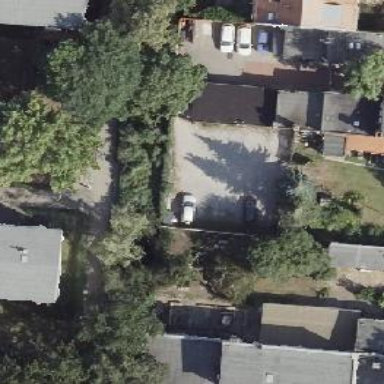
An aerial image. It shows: Street side parking area.